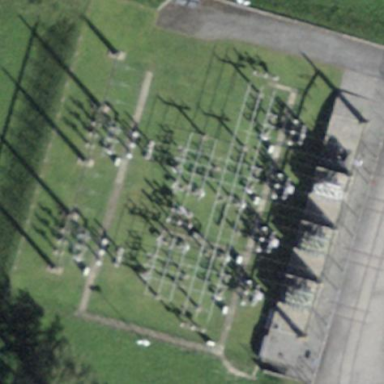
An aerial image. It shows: Power substation.